Question: I'm trying to set an multiple css backgrounds and I'm testing in Chrome and it says this style is an invalid property value.
It has the yellow exclamation mark icon and the strike-through in dev tools:

Here is the style:
'''
.illyBody{
background:transparent url(night_body.png) bottom left repeat-x, #27235b url(night_stars.png) 16px left repeat-x !important;
background:transparent url(night_body.svg) bottom left repeat-x, rgb(39, 35, 91) url(night_stars.svg) 16px left repeat-x !important;
}
'''
What is invalid about this?
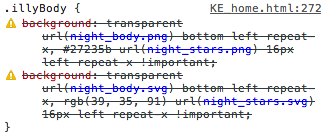
Answer: There are 2 issues. The <URL> is as follows:
'''
[ <bg-layer> , ]* <final-bg-layer>
<bg-layer> = <bg-image> || <position> [ / <bg-size> ]? || <repeat-style> || <attachment> || <box> || <box>
<final-bg-layer> = <bg-image> || <position> [ / <bg-size> ]? || <repeat-style> || <attachment> || <box> || <box> || <'background-color'>
'''
Notice that only '<final-bg-layer>' contains '<'background-color'>'. So your first background in your property cannot have a color as yours does (transparent).
Then in the section about 'background position' you will see the following:
> Note that a pair of keywords can be reordered while a combination of keyword and length or percentage cannot. So 'center left' is valid while '50% left' is not.
You have '16px left' which is backwards and as this note mentions is invalid. So with those two issue in mind, you css would be as follows:
'''
.illyBody{
background: url(night_body.png) bottom left repeat-x, #27235b url(night_stars.png) left 16px repeat-x !important;
background: url(night_body.svg) bottom left repeat-x, rgb(39, 35, 91) url(night_stars.svg) left 16px repeat-x !important;
}
'''